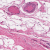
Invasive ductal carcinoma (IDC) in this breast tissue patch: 0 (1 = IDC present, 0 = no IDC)